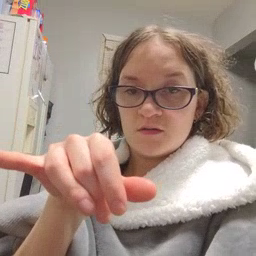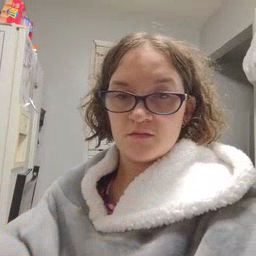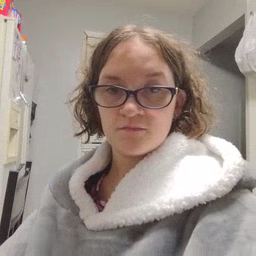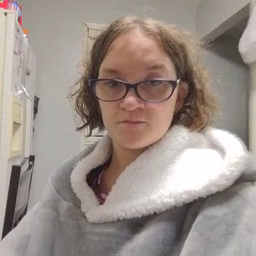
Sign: stay